Field crop: maize
Growth stage: 2
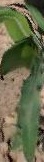
Species: maize